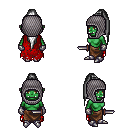
a pixel art fantasy rpg character, female body template, orc, green skin, red tattered cape, robe skirt, white extra-long topknot hairstyle, chain hood, metal gloves, metal boots, dagger, four views (front, back, left, right), 2x2 character sprite sheet, small pixel art, hard edges, no anti-aliasing